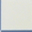
Piece: xx